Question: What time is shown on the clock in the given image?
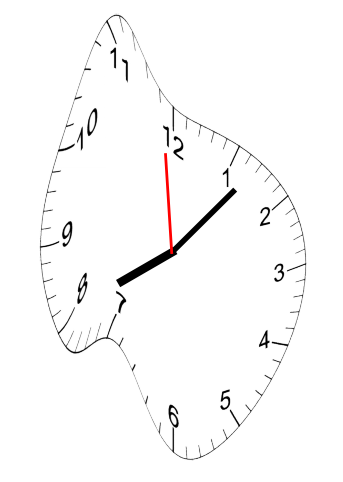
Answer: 08:06:59